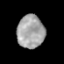
Tissue: prostate
Cell type: T cells
Senescence score: 0.3396
Nuclear area (px): 882
Mean DAPI intensity: 163.308